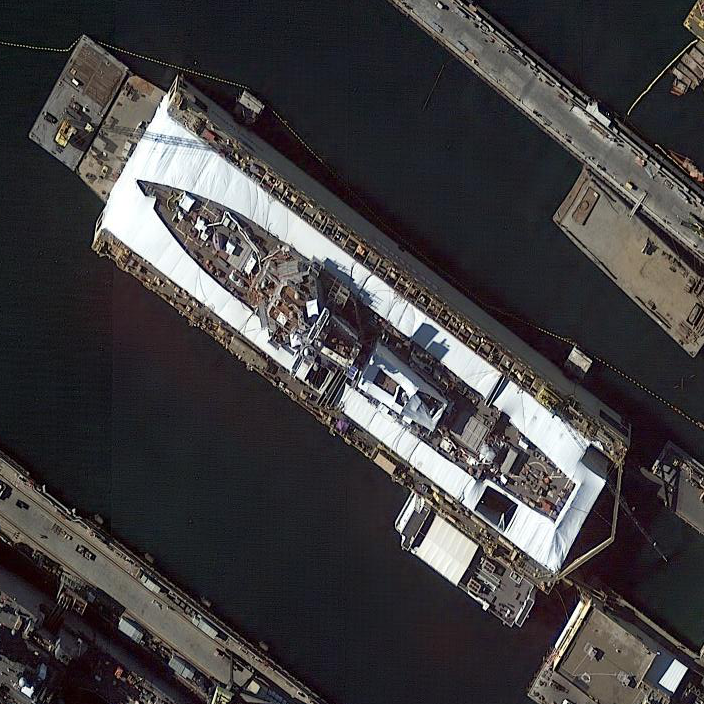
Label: destroyer